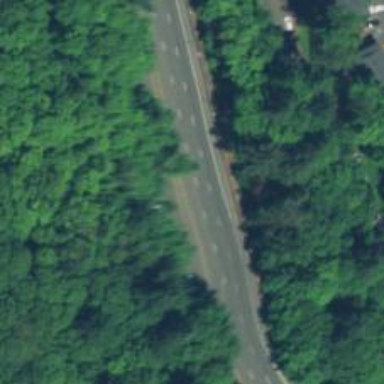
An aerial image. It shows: Asphalt road classified as primary highway with expressway characteristics.